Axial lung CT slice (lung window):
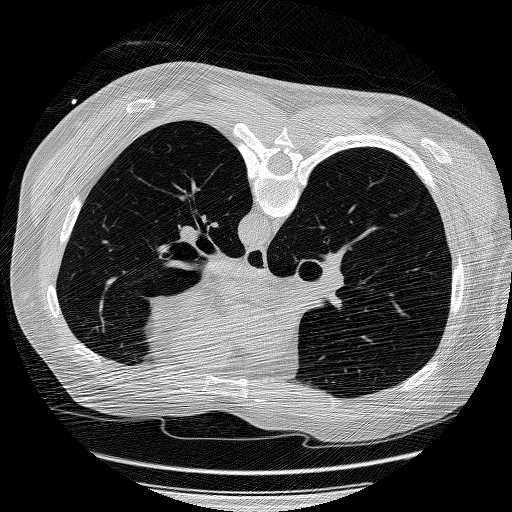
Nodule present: no